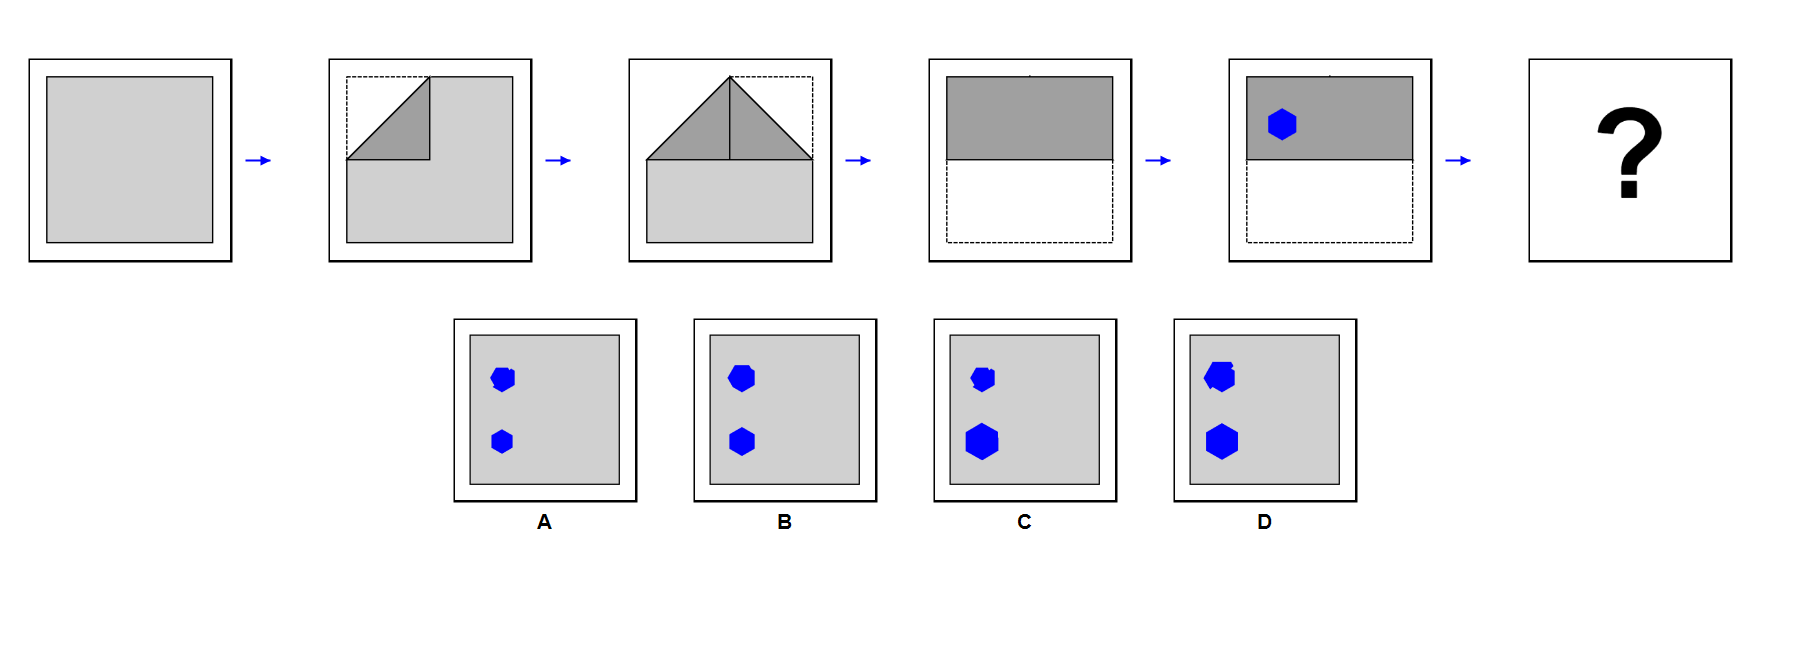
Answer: B